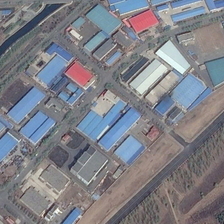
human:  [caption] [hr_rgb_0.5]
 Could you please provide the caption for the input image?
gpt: many buildings are in an industrial area near a river .

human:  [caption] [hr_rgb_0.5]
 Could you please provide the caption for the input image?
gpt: many buildings are in an industrial area near a river .

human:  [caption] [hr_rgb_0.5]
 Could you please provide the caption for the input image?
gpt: many buildings are in an industrial area near a river .

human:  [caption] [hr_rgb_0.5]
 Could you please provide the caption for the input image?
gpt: many buildings are in an industrial area near a river .

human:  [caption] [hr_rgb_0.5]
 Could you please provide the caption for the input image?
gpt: many buildings are in an industrial area near a river .